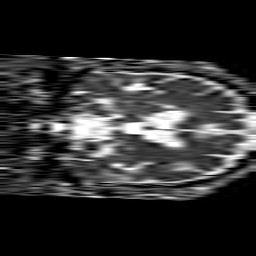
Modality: ADC
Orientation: coronal
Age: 52
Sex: male
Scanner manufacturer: philips
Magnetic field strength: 1.5 T
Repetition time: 4.6 s
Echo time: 0.08941 s